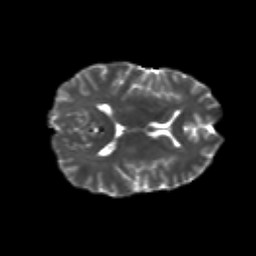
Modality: T2w
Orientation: axial
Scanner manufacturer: siemens
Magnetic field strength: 3 T
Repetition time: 6.8 s
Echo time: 0.093 s